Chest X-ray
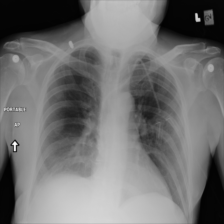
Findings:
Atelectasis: negative
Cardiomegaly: negative
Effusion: negative
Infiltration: positive
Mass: negative
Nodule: negative
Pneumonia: negative
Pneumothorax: negative
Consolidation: negative
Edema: negative
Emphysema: negative
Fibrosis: negative
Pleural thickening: negative
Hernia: negative